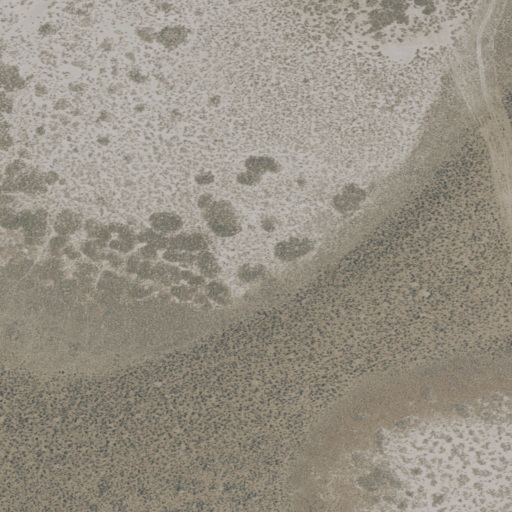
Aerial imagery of plain(s) in Oregon named Balls Lake containing shrub and woody wetlands